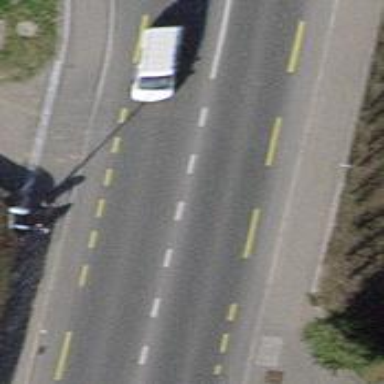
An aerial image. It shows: Tertiary road with asphalt surface. It has sidewalks on both sides and designated cycle lane. The sidewalks also have asphalt surface.